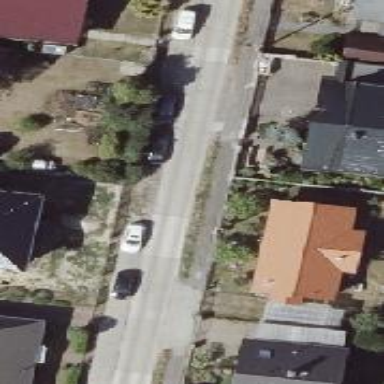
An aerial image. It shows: Asphalt footway.